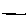
Label: line